Question: I am trying to display a vertical menu(navigation menu) which has a set of categories and subcategories.
I am able to fetch data from database, But failing to place the subcategories under it's parent exactly.
Here is the snapshot what i wanted to do

--> when clicked on Electronics it must show the list under Electronics category
has no sub categories *Not all categories have subcategories.
Here is my code:
:
'''
function getCategories()
{
$this->db->select();
$query=$this->db->get('ci_tbl_categories');
if ($query->num_rows() > 0)
{
$result =$query->result_array();
for($i=0;$i<count($result);$i++)
{
$query1=$this->db->query("select * from ci_tbl_subcategory where cat_id='".$result[$i]['cat_id']."'");
if($query1->num_rows() > 0)
{
$result[$i]['sub']=$query1->result_array();
}
else
{
$result[$i]['sub']=array();
}
}
//print_r($result);
return $result;
}
else
{
return $query->result_array();
}
}
'''
:
'''
function categories()
{
$this->load->model('categories');
$result['res'] = $this->categories->getCategories();
//print_r($result['res']);
$this->load->view('category',$result);
}
'''
:
'''
<script type="text/javascript">
$(document).ready(function(){
$("#main").click(function(){
$("#sub").slideToggle("slow");
// alert("clicked");
});
});
</script>
<body>
<div id="category" style="border-radius:5px; width:200px;background-color:#d2dbde; ">
<?php //echo count($res)."<br/>";?>
<div id="nav_head">Categories</div>
<?php for($a=0;$a<count($res);$a++)
{
//echo $row['cat_name']['subcat_name']."<br/>";
?><div id="main"><?php echo $res[$a]['cat_name'];?></div>
<?php
if(count($res[$a]['sub']) > 0)
{
?><div id="sub">
<?php for($b=0;$b<count($res[$a]['sub']);$b++) {?>
<div id="subcat"><?php echo $res[$a]['sub'][$b]['subcat_name'];?></div>
<?php }?>
</div>
<?php }} ?>
</div>
</body>
'''
Many thanks
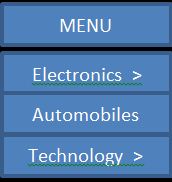
Answer: First of all, creating 'div''s in a loop with a static id's won't work as you'll end up with multiple 'div''s with the same id. Try using class names.
'''
<div class="main">
<div class="sub">
'''
Then you should be able to detect the click/mouseover and show/hide the 'sub'
'''
$(document).ready(function(){
$(".main").click(function(){
$(this).next('.sub').slideToggle("slow");
});
$(".main").mouseover(function(){
$(this).next(".sub").slideToggle("slow");
}).mouseout(function(){
$(this).next(".sub").slideToggle("slow");
});
});
'''